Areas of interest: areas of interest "Hospital"
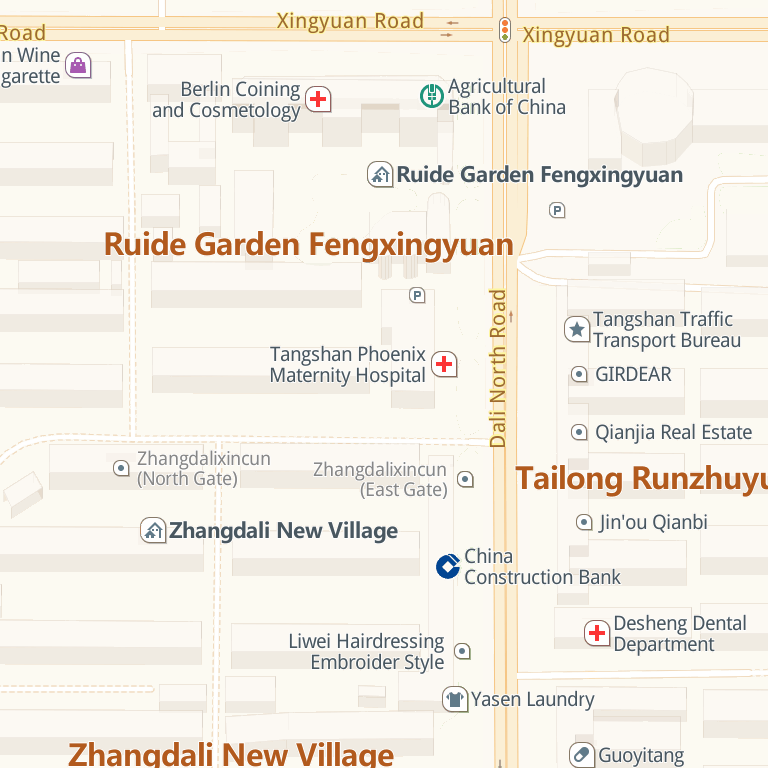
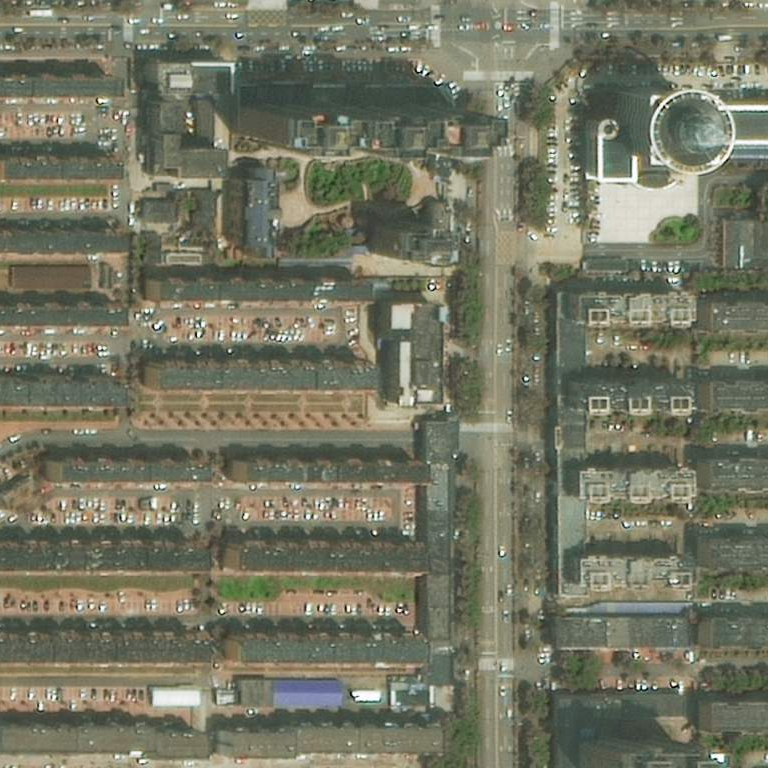